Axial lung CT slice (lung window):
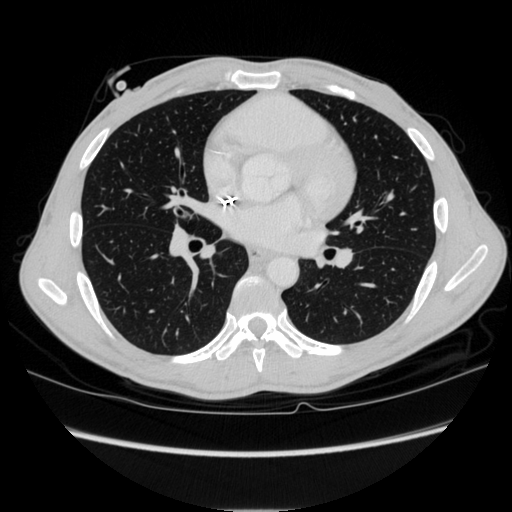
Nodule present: no